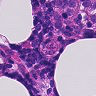
Metastatic tissue present: no